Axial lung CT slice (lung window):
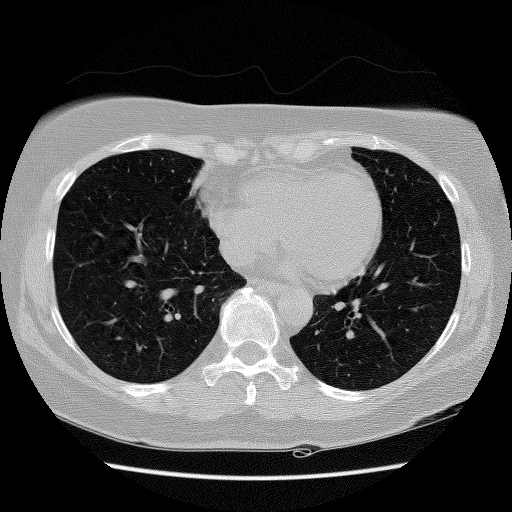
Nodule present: no